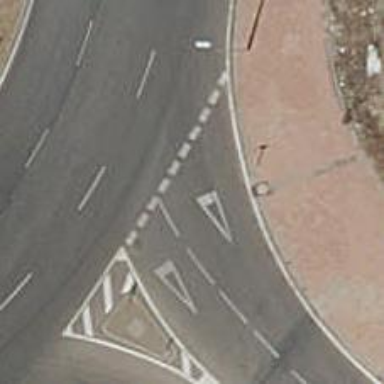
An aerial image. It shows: Road with "give way" sign.